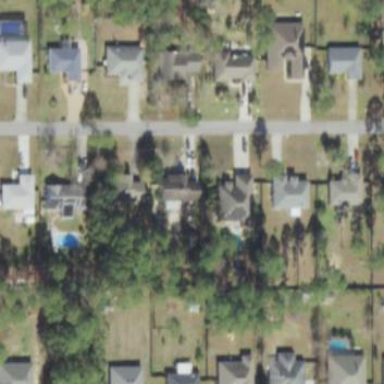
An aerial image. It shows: Residential area composed of single-family homes.